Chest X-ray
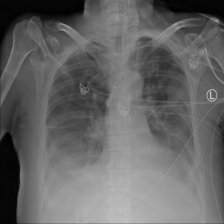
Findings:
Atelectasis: negative
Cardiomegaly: negative
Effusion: positive
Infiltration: negative
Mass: negative
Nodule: negative
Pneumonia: negative
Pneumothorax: negative
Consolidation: negative
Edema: negative
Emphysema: negative
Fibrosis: negative
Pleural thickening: negative
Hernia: negative